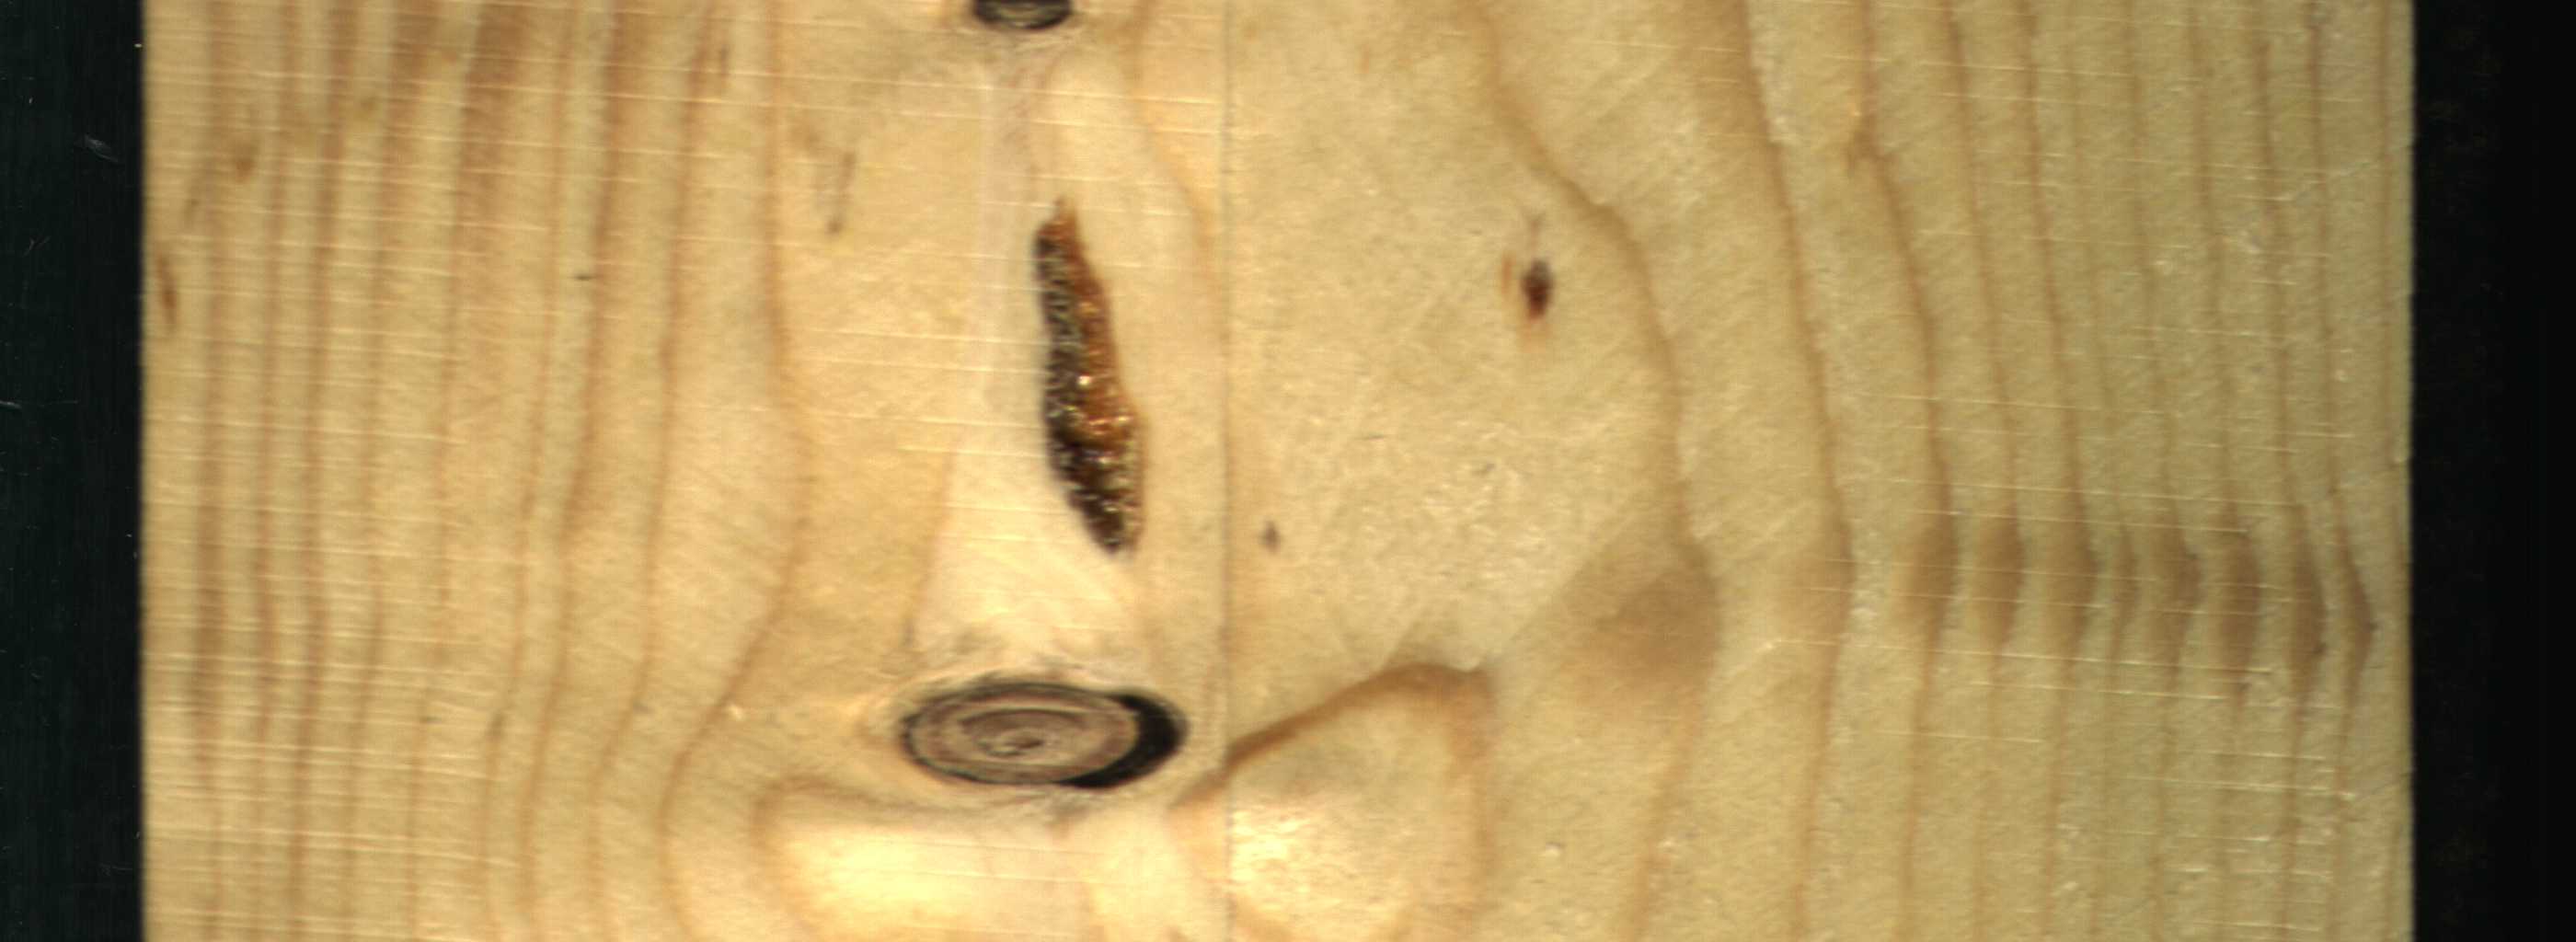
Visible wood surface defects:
resin
resin
Dead_Knot
Dead_Knot
Dead_Knot
Dead_Knot